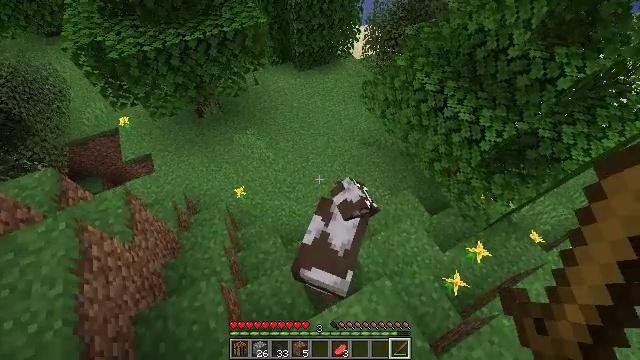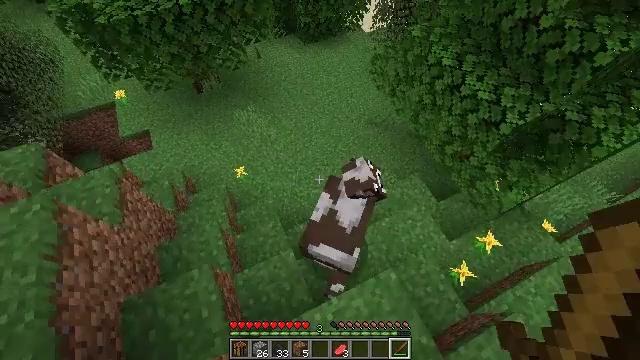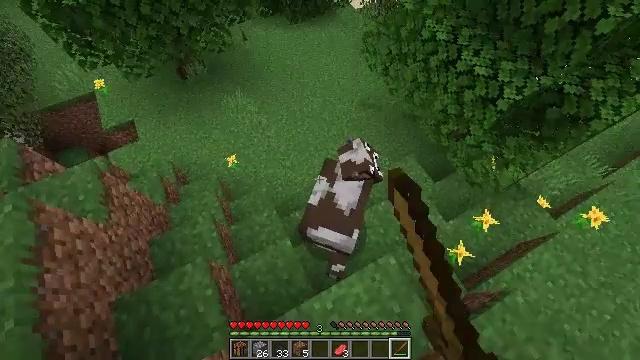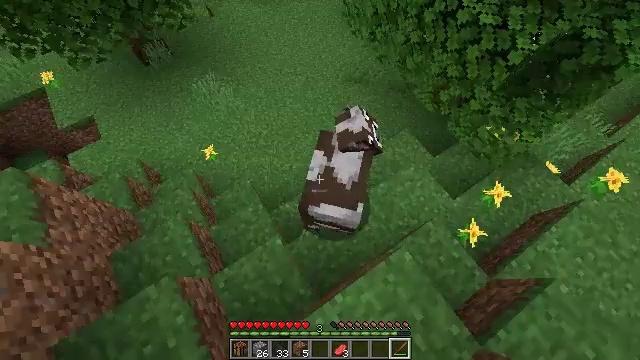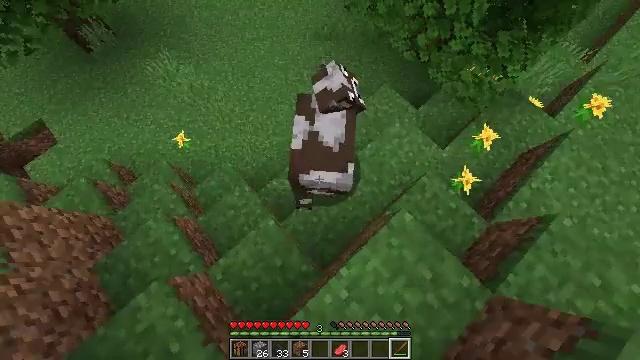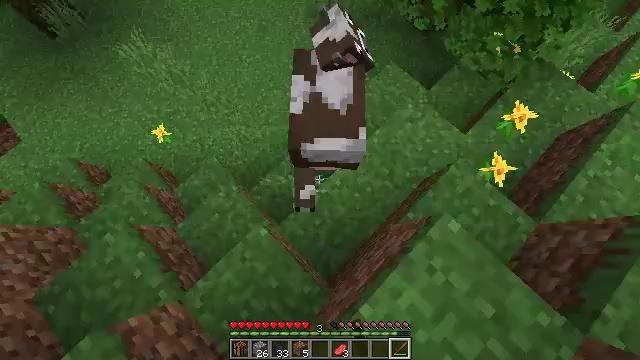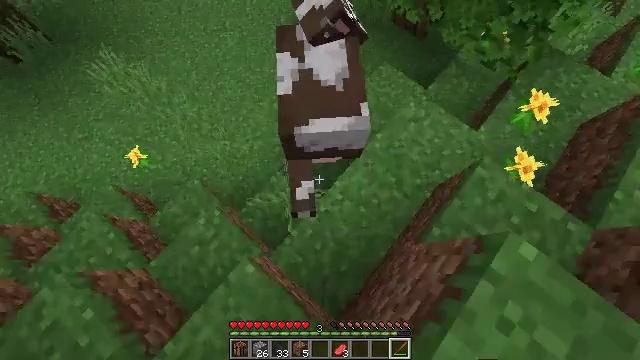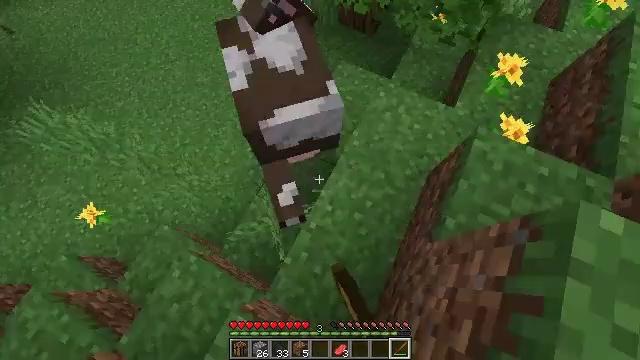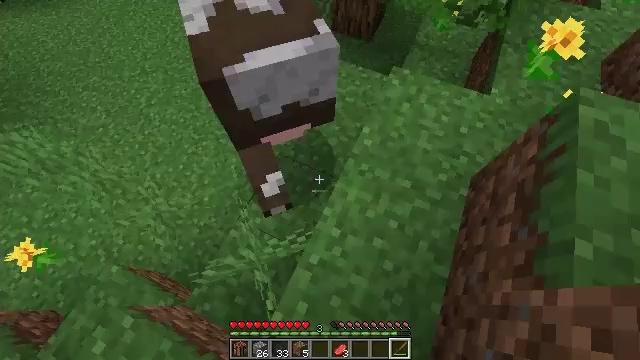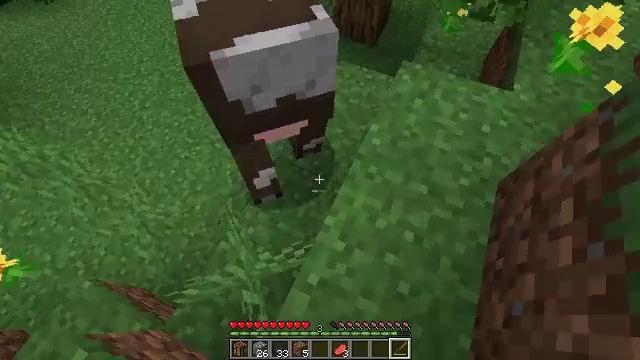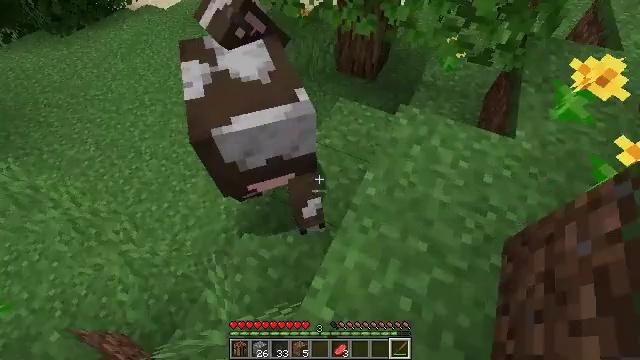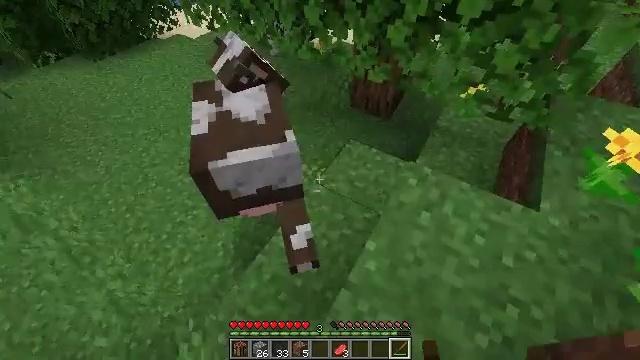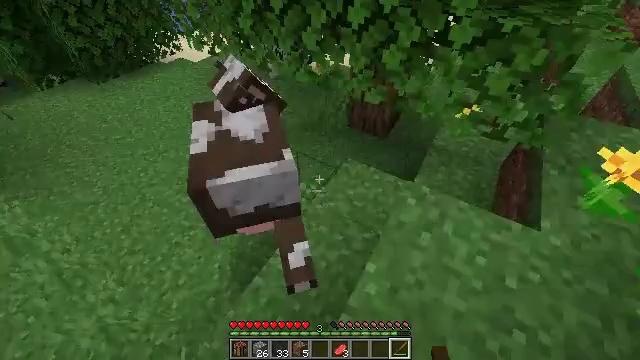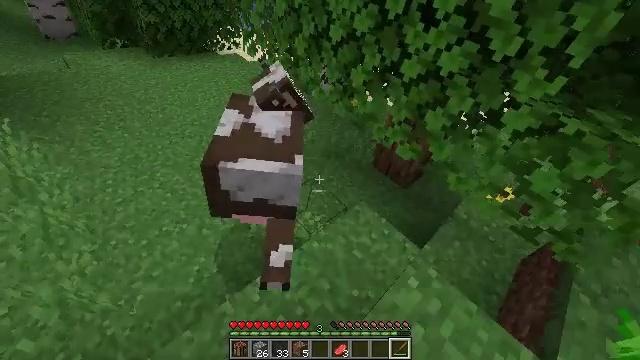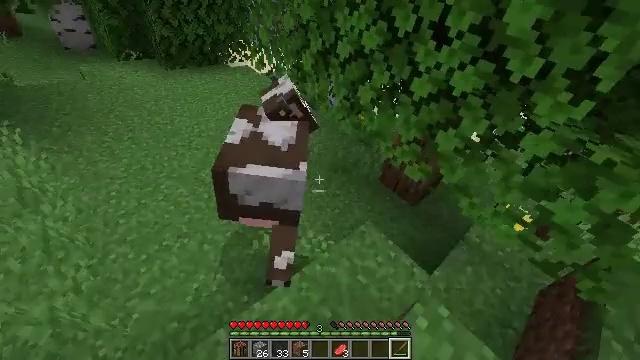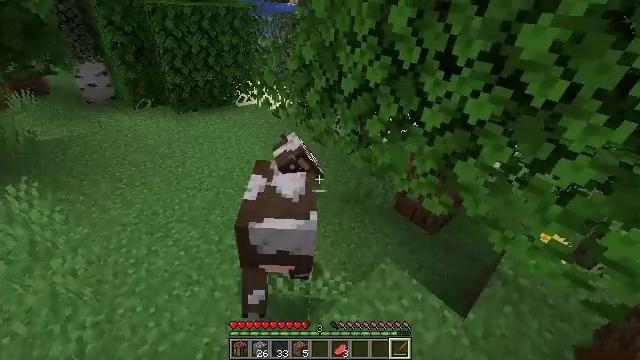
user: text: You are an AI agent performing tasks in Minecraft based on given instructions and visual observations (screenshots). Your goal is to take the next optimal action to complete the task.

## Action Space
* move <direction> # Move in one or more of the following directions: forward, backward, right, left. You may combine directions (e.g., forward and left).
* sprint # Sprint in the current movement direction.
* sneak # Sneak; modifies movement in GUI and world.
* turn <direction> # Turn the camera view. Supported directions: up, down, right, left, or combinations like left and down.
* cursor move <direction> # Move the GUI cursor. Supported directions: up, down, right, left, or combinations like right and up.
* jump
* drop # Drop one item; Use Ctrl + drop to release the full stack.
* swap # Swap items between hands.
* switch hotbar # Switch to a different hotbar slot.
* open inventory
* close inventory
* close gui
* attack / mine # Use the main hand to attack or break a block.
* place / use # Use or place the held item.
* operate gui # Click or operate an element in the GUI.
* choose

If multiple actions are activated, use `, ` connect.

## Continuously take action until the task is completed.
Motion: motion action
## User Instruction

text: Kill mobs.
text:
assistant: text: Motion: move forward, turn left and down, attack / mine
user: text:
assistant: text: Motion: move forward, turn right and down, attack / mine
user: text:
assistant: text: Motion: move forward, turn right and down, attack / mine
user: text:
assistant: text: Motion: move forward, turn right and down
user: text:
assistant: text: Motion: move forward, turn right and down
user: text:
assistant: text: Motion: move forward and move right, turn right and up, attack / mine
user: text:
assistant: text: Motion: move forward and move right, turn right and up, attack / mine
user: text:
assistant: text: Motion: move forward and move right, turn right and up, attack / mine
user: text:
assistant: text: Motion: move forward and move right, turn up
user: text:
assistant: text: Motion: move forward and move right, turn left and up
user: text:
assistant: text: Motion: move forward, turn left and up
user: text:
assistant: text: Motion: move forward, turn up
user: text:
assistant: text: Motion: move forward, turn left and up
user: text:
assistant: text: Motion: move forward, turn left and up
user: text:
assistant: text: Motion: move forward, turn left and up
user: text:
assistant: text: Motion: move forward, turn left, attack / mine
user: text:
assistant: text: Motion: move forward, turn left and down, attack / mine
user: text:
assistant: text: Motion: move forward and move left, turn left, attack / mine
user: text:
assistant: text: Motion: move forward and move left, turn right and up, attack / mine
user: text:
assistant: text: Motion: move forward and move left, turn right and up
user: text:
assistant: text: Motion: no_op